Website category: jobs
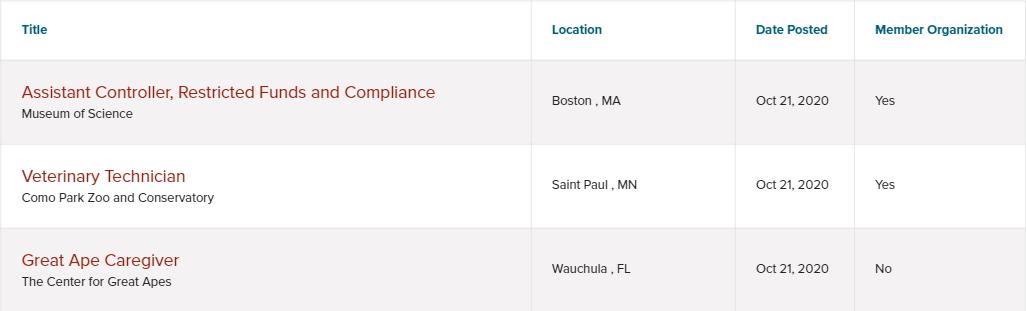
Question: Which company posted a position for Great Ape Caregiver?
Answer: The Center for Great Apes

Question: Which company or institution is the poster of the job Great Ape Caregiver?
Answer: The Center for Great Apes

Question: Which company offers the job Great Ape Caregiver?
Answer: The Center for Great Apes

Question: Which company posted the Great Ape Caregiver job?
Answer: The Center for Great Apes

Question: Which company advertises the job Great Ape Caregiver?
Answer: The Center for Great Apes

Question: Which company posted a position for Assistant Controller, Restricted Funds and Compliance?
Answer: Museum of Science

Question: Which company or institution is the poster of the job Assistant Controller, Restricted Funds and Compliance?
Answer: Museum of Science

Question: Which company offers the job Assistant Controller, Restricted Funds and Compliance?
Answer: Museum of Science

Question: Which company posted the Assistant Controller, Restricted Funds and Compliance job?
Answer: Museum of Science

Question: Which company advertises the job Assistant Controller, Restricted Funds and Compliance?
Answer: Museum of Science

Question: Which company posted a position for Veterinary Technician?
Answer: Como Park Zoo and Conservatory

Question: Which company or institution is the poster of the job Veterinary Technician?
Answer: Como Park Zoo and Conservatory

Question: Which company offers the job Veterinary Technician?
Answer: Como Park Zoo and Conservatory

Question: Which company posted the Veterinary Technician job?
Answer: Como Park Zoo and Conservatory

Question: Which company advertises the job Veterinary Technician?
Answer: Como Park Zoo and Conservatory

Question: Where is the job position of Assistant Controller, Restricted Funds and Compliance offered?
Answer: Boston , MA

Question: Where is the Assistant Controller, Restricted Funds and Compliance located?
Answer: Boston , MA

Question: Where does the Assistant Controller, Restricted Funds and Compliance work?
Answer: Boston , MA

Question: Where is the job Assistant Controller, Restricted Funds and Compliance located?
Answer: Boston , MA

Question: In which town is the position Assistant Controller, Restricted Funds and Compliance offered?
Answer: Boston , MA

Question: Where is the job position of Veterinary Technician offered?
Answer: Saint Paul , MN

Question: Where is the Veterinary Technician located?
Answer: Saint Paul , MN

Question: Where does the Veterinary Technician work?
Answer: Saint Paul , MN

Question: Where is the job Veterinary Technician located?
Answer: Saint Paul , MN

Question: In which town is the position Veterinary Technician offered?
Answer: Saint Paul , MN

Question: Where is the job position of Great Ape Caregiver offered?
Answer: Wauchula , FL

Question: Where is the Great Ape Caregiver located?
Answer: Wauchula , FL

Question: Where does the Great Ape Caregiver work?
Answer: Wauchula , FL

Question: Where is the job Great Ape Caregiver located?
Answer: Wauchula , FL

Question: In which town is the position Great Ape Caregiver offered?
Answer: Wauchula , FL

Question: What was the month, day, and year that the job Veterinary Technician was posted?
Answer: Oct 21, 2020

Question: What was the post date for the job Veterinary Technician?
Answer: Oct 21, 2020

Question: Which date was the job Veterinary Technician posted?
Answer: Oct 21, 2020

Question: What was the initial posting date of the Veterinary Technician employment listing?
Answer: Oct 21, 2020

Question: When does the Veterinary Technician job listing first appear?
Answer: Oct 21, 2020

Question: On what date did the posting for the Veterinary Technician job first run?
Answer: Oct 21, 2020

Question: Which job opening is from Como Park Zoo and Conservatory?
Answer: Veterinary Technician

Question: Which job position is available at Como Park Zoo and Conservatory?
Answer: Veterinary Technician

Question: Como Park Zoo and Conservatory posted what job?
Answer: Veterinary Technician

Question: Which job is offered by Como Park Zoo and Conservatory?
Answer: Veterinary Technician

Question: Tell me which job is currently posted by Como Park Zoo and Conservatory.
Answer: Veterinary Technician

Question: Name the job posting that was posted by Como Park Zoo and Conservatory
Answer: Veterinary Technician

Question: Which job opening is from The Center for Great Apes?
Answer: Great Ape Caregiver

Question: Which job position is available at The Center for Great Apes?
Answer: Great Ape Caregiver

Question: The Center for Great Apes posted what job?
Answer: Great Ape Caregiver

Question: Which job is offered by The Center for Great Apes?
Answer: Great Ape Caregiver

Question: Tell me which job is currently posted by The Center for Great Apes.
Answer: Great Ape Caregiver

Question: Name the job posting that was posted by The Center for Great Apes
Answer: Great Ape Caregiver

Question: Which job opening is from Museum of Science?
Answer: Assistant Controller, Restricted Funds and Compliance

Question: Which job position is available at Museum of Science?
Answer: Assistant Controller, Restricted Funds and Compliance

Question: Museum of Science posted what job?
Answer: Assistant Controller, Restricted Funds and Compliance

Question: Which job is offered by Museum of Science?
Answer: Assistant Controller, Restricted Funds and Compliance

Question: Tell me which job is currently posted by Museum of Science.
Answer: Assistant Controller, Restricted Funds and Compliance

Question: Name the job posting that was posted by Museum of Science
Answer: Assistant Controller, Restricted Funds and Compliance

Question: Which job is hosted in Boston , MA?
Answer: Assistant Controller, Restricted Funds and Compliance

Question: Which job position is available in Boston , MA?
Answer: Assistant Controller, Restricted Funds and Compliance

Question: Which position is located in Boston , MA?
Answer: Assistant Controller, Restricted Funds and Compliance

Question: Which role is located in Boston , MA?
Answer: Assistant Controller, Restricted Funds and Compliance

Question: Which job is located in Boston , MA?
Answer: Assistant Controller, Restricted Funds and Compliance

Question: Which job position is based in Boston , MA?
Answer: Assistant Controller, Restricted Funds and Compliance

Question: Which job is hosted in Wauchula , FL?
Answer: Great Ape Caregiver

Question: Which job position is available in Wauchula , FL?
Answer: Great Ape Caregiver

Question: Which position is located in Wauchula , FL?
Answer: Great Ape Caregiver

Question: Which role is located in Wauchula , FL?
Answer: Great Ape Caregiver